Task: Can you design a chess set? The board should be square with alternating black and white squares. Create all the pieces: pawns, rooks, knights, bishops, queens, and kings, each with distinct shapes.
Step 4719:
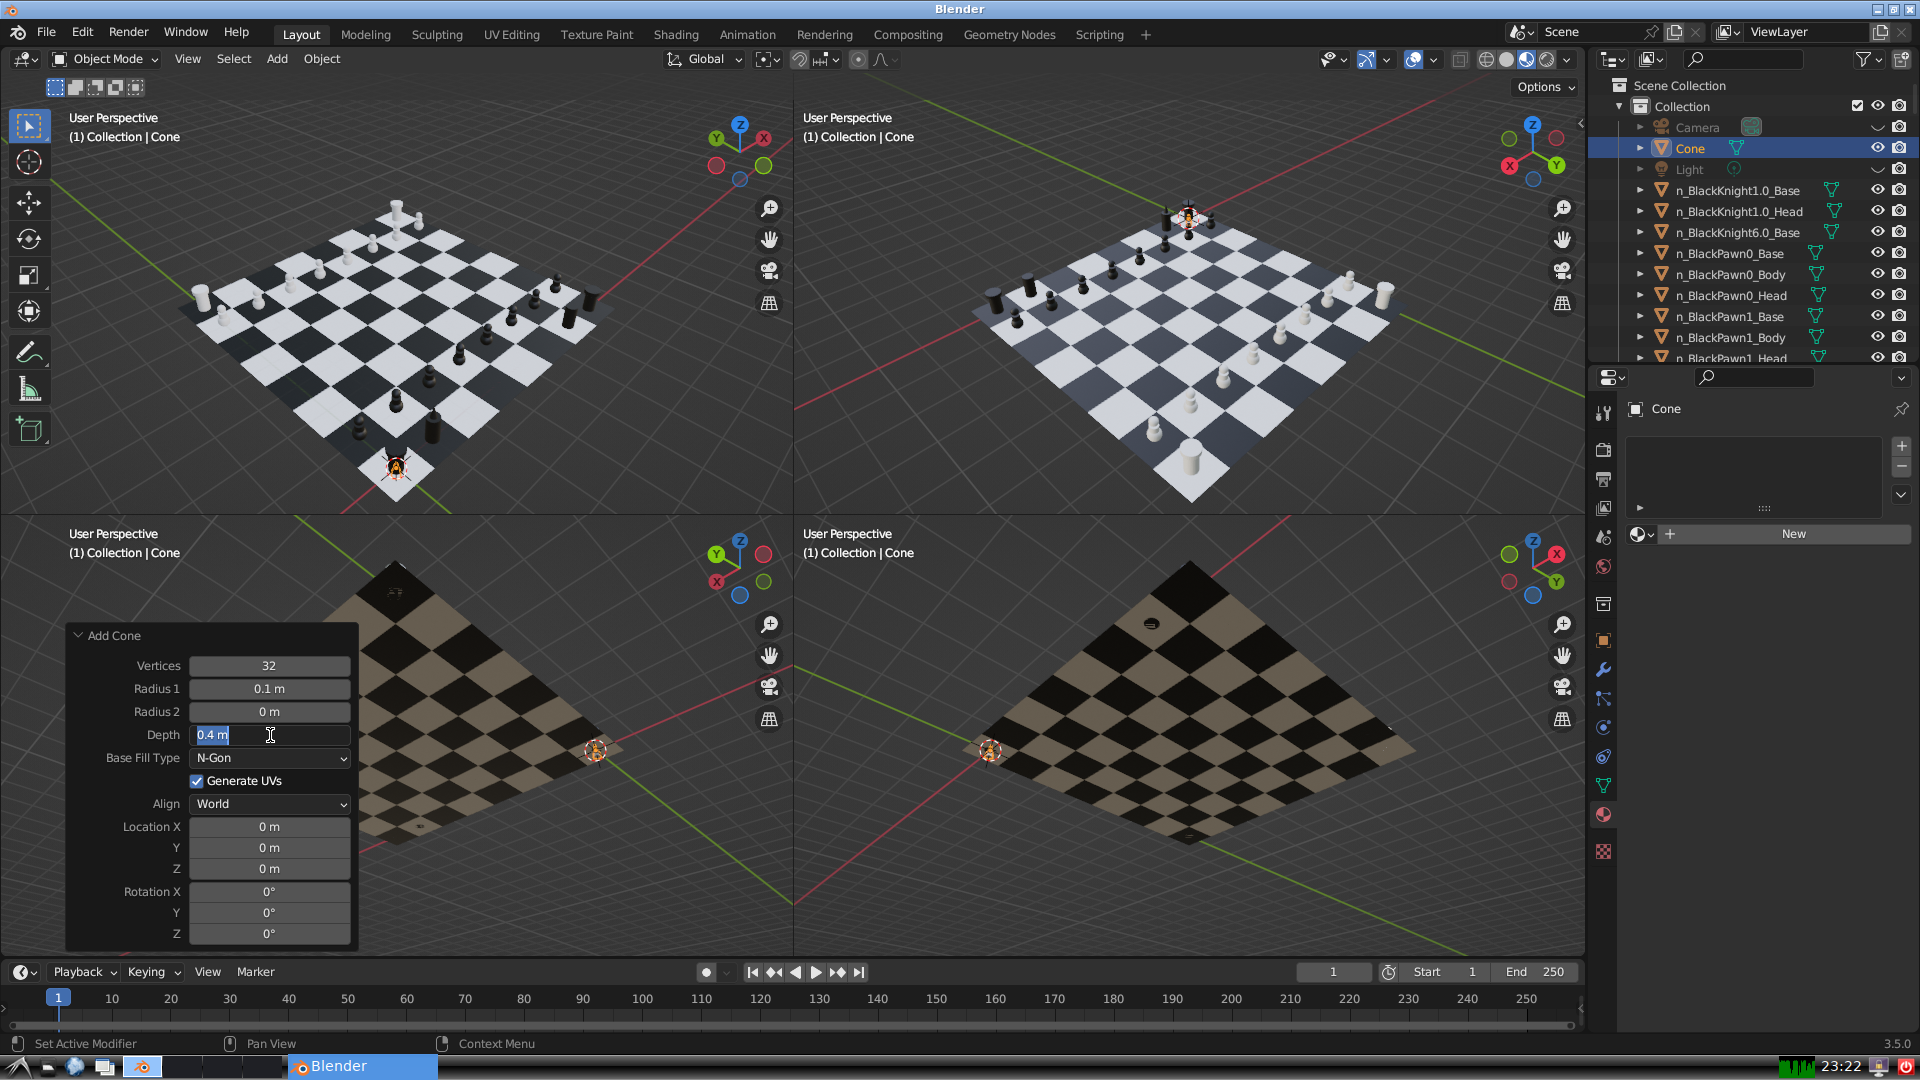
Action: input_text: 0.4